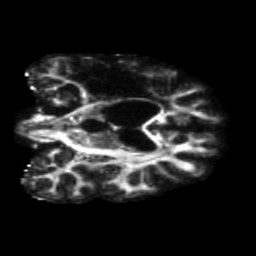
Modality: FA
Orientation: coronal
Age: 46
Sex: male
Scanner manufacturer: siemens
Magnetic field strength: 3 T
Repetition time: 5.47 s
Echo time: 0.0854 s